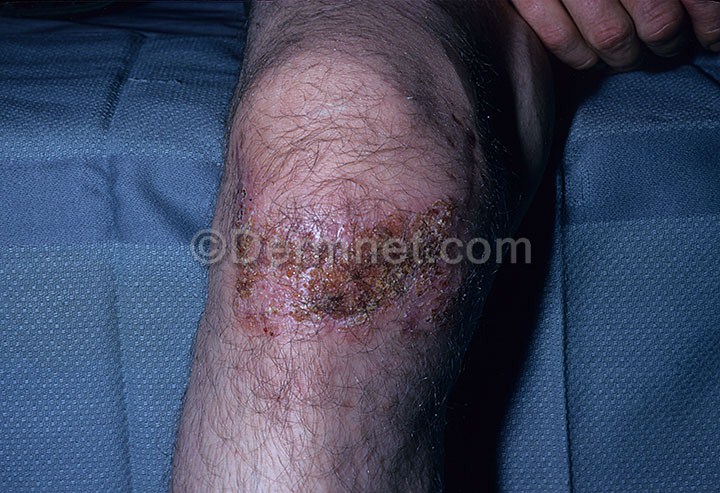
Disease: Cellulitis Impetigo and other Bacterial Infections